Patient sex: M
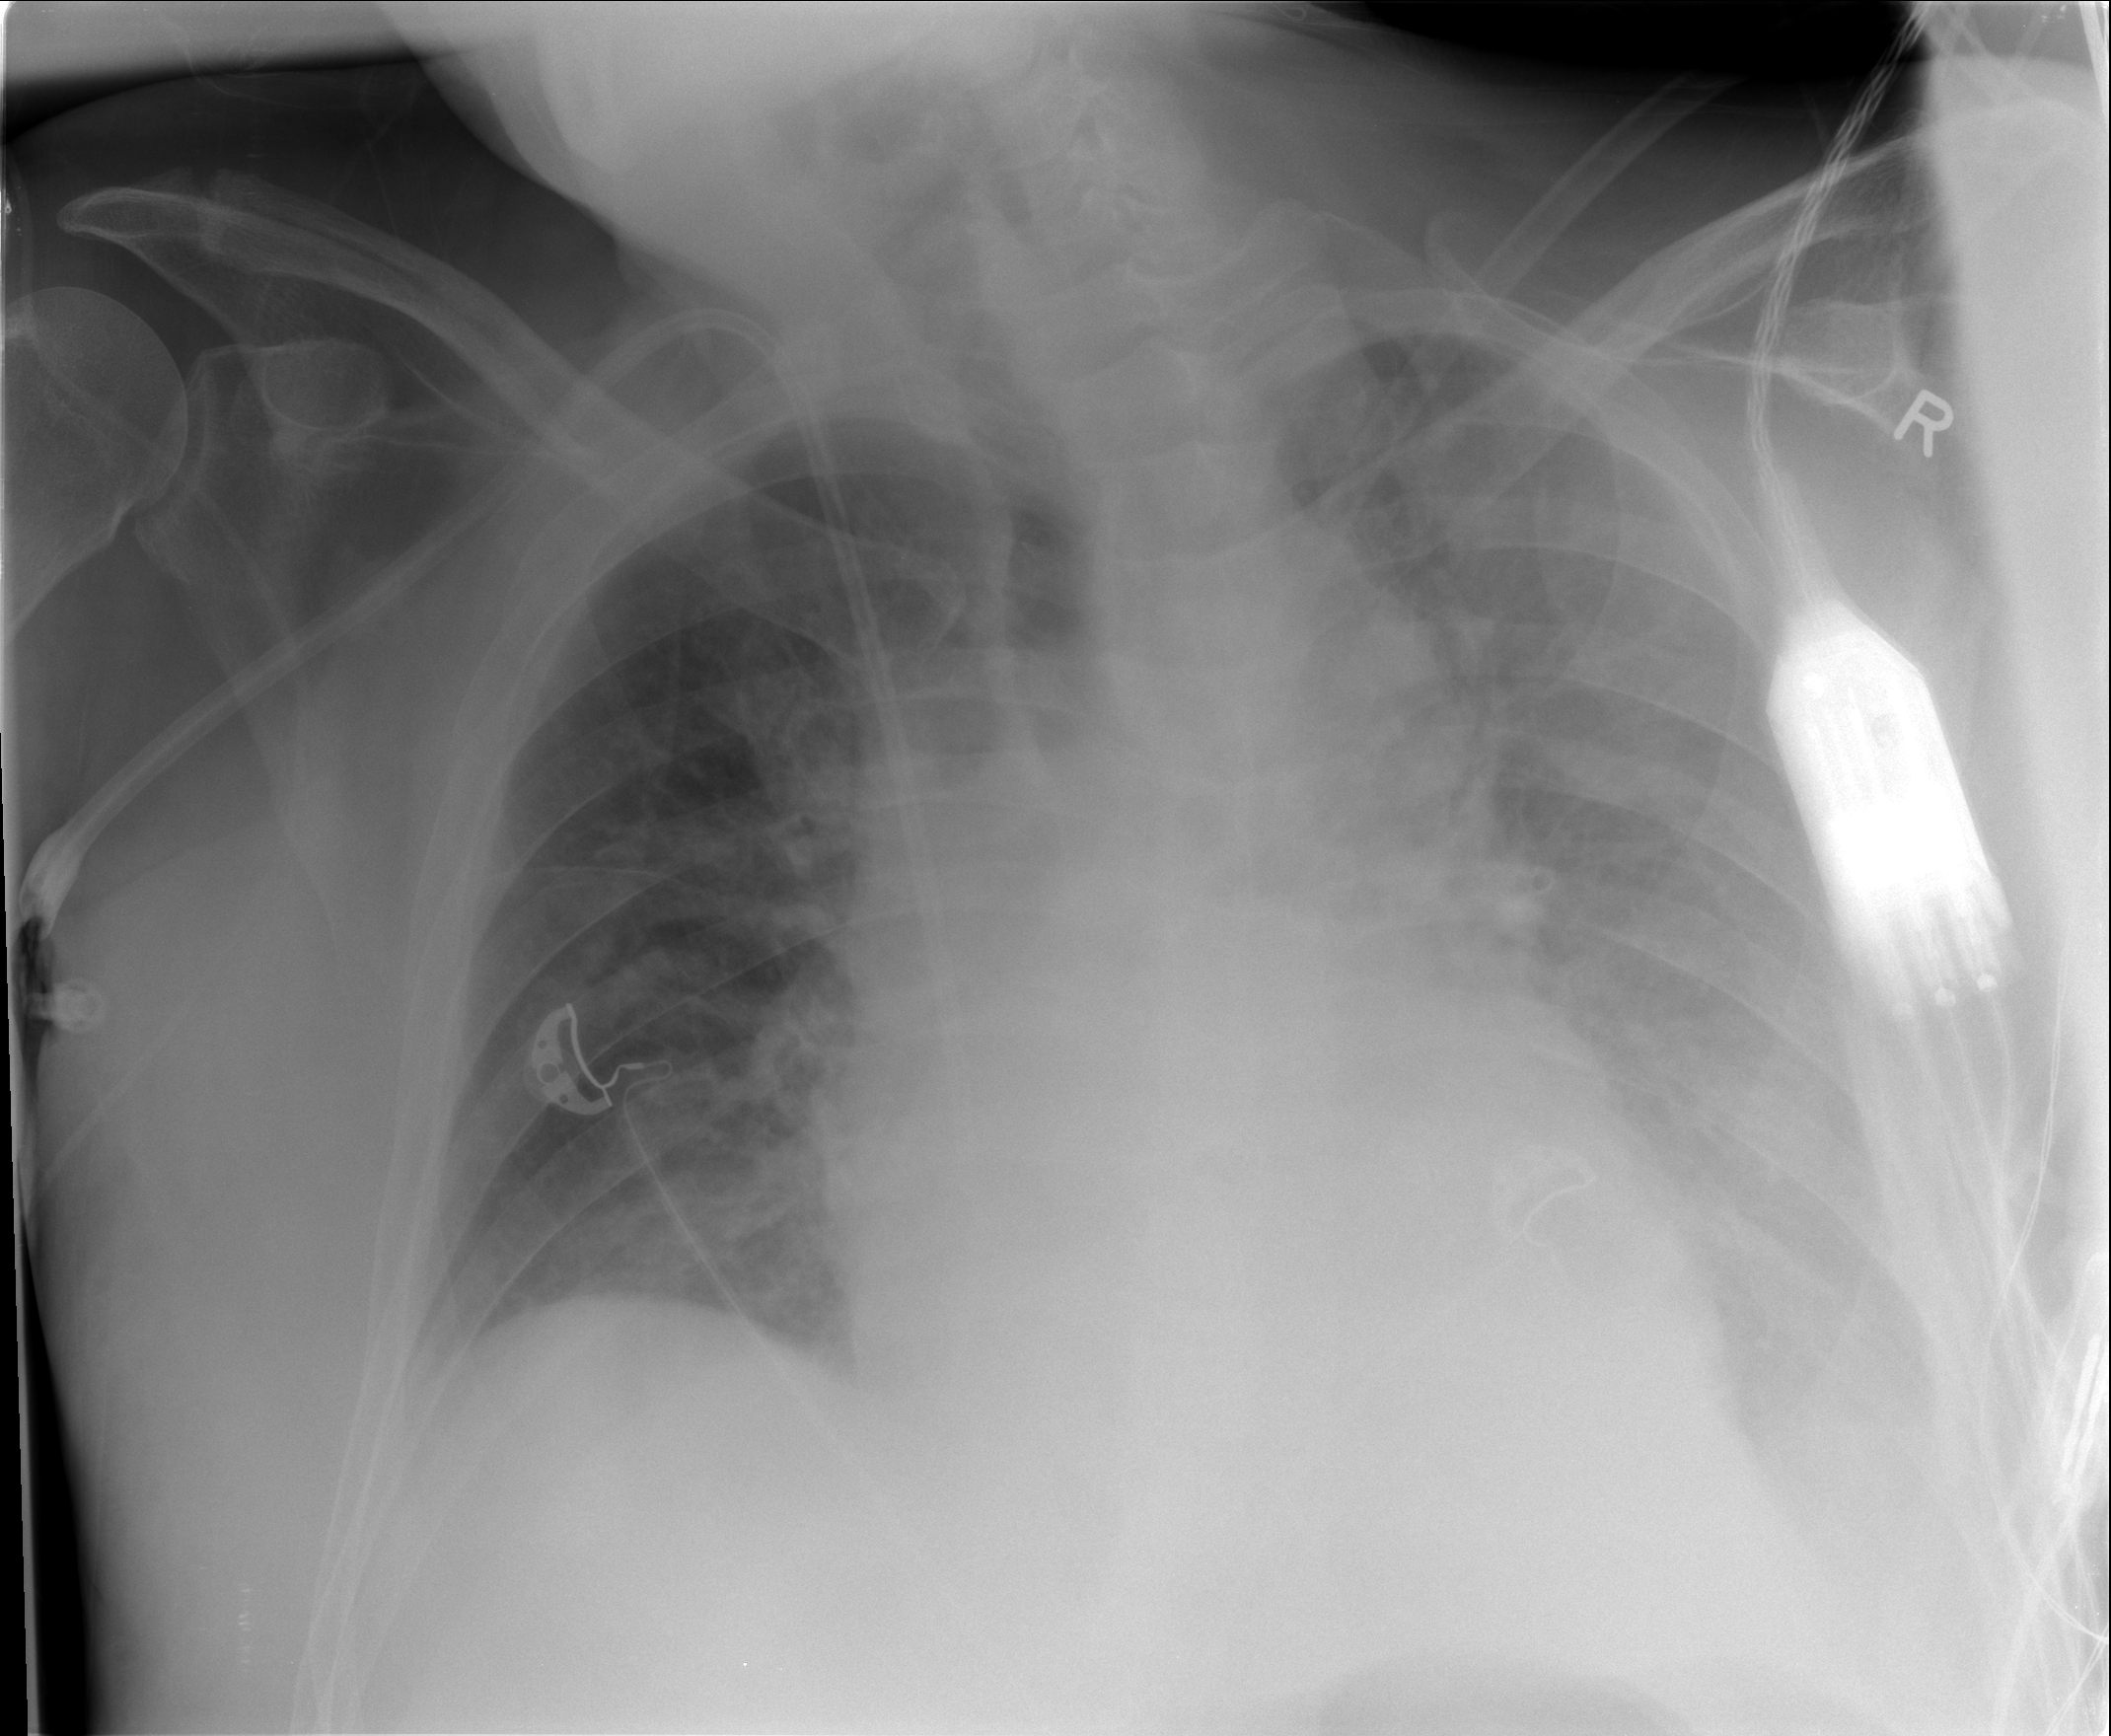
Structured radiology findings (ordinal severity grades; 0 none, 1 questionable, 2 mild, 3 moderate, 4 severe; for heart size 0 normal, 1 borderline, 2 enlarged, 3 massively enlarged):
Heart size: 2
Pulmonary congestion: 2
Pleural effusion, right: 2
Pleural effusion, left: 3
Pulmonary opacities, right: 2
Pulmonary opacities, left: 2
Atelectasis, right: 2
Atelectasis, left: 3